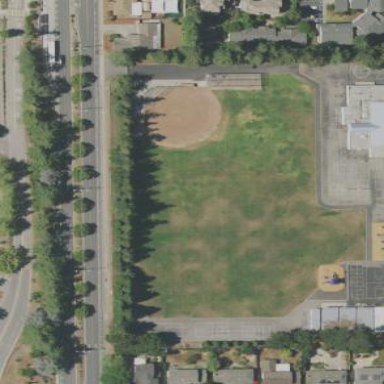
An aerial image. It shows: Baseball pitch for leisure and sports activities.